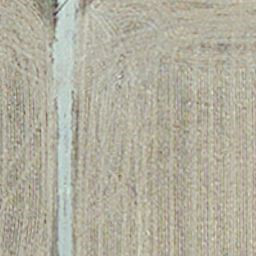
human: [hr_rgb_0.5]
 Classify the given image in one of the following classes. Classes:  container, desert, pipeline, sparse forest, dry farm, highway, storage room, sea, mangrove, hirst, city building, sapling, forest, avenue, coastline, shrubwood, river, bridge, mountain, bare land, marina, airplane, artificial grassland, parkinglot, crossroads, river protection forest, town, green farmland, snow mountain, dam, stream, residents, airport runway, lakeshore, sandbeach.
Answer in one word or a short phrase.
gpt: dry farm